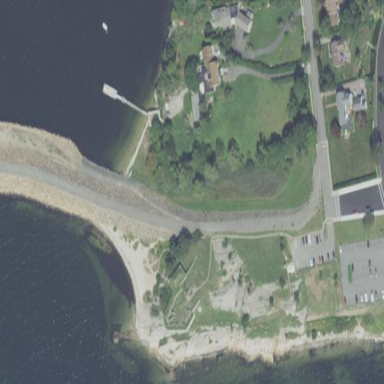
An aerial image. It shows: Breakwater structure.